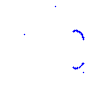
Particle: proton